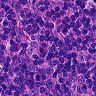
Metastatic tissue present: no